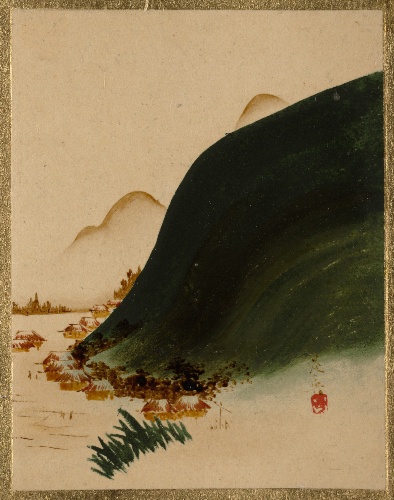
Artist: Shibata Zeshin
Artist bio: Japanese, 1807–1891
Object type: Album leaf
Classification: Paintings
Medium: Album leaf; lacquer on paper
Culture: Japan
Period: Edo period (1615–1868)
Dimensions: 4 1/2 x 3 1/2 in. (11.4 x 8.9 cm)
Department: Asian Art
Credit line: The Howard Mansfield Collection, Purchase, Rogers Fund, 1936
Accession year: 1936
Repository: Metropolitan Museum of Art, New York, NY
Tags: Mountains|Landscapes